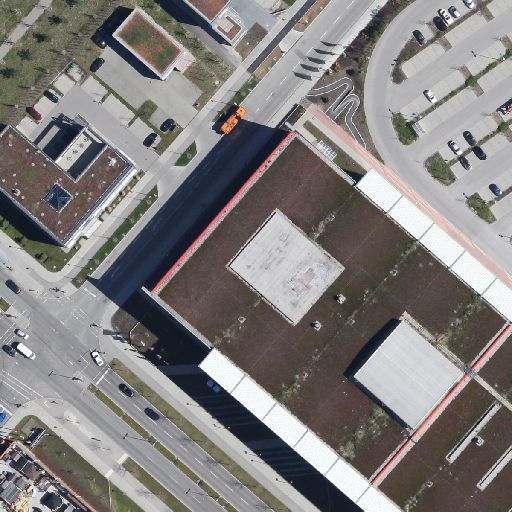
Referring expression: car